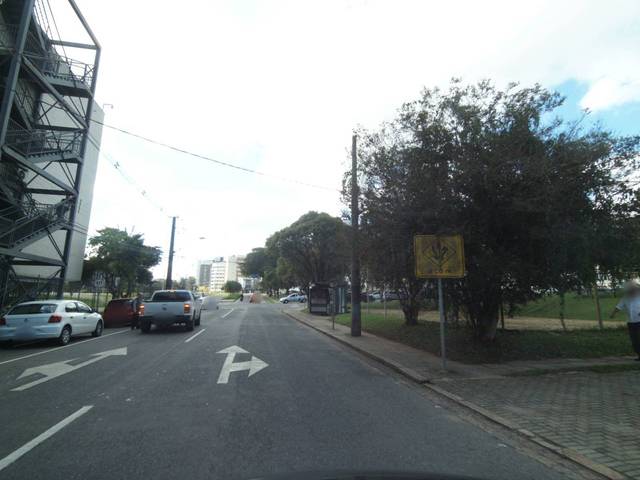
Region: Brazil
Coordinates: -25.414, -49.266